Interaction volume radius: 5 \u00c5
Interaction volume height: 35 \u00c5
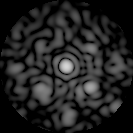
Disorder parameter: 0.6006